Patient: sex M, age 60
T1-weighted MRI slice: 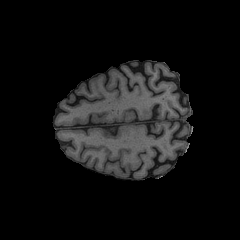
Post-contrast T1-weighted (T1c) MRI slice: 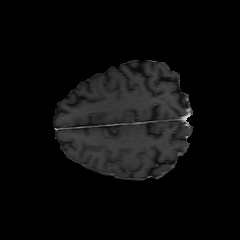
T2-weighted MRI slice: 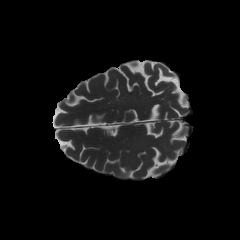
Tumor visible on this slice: no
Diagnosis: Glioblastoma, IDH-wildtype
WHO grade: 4